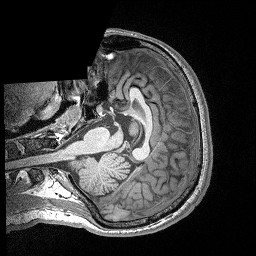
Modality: T1w
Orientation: axial
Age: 21
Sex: male
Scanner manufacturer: siemens
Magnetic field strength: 3 T
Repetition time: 2.4 s
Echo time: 0.03 s